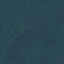
Land use / land cover class: Forest